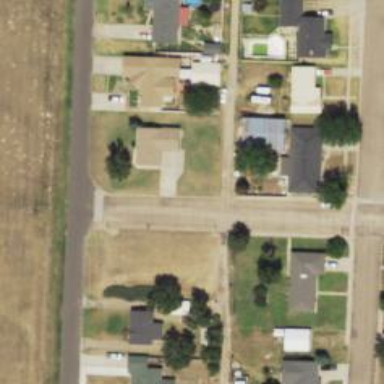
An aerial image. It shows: Alley classified as service road.